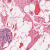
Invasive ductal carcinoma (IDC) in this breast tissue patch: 0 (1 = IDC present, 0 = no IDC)